Field crop: maize
Growth stage: 2
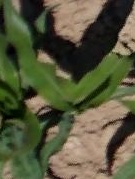
Species: maize